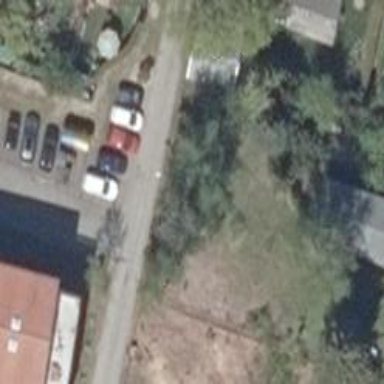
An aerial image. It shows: Residential road with parking available on the street side.